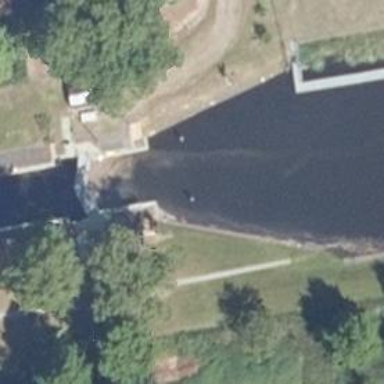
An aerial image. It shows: Canal with lock obstacle.